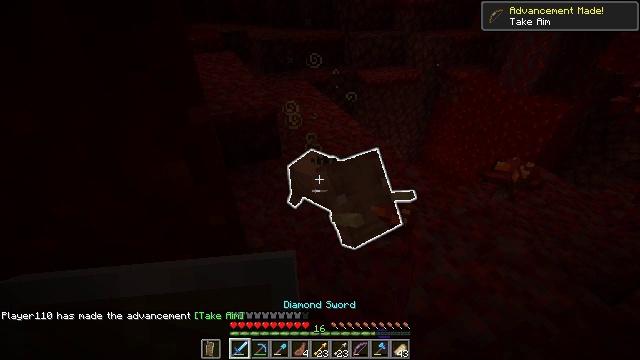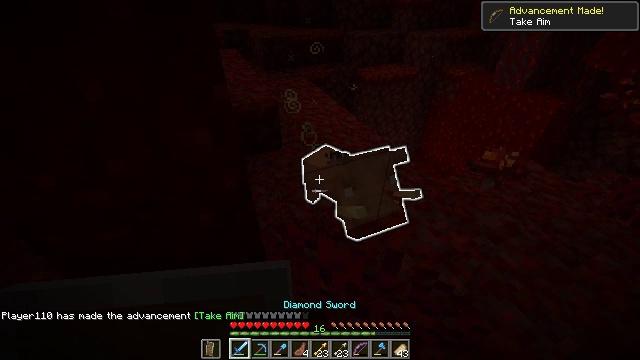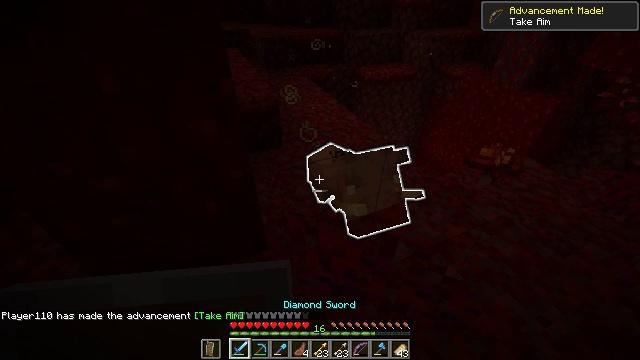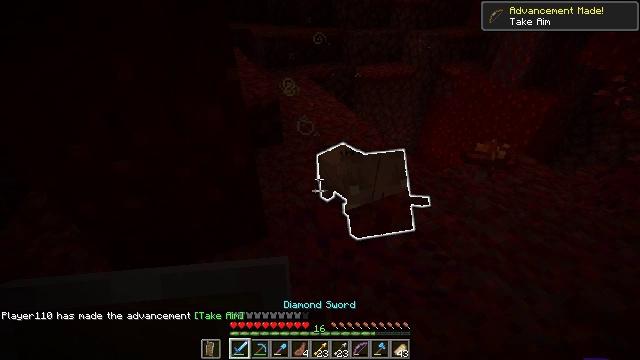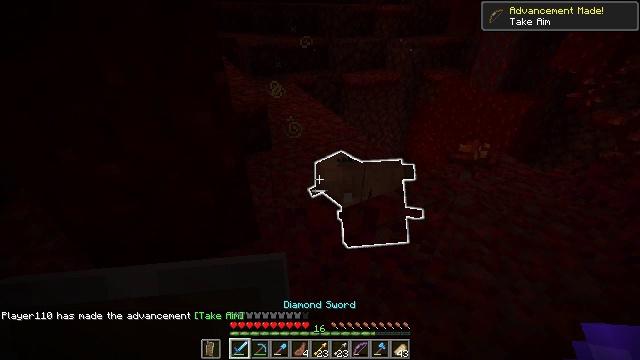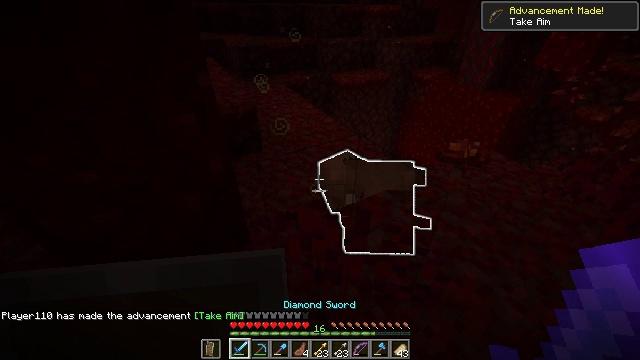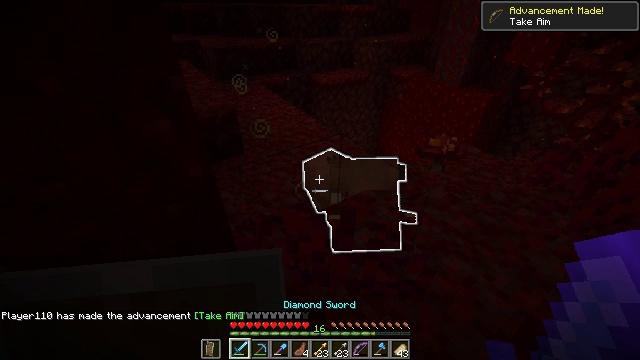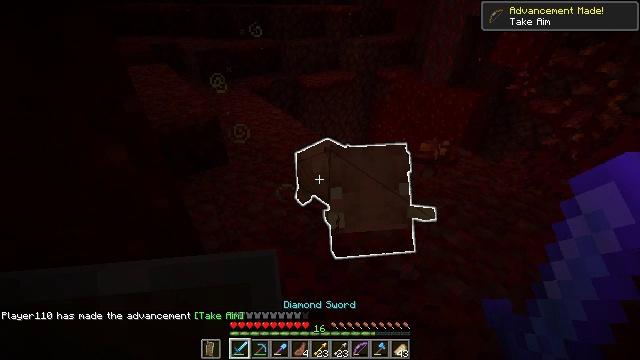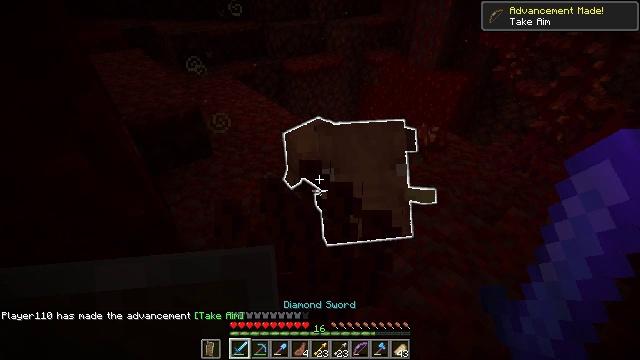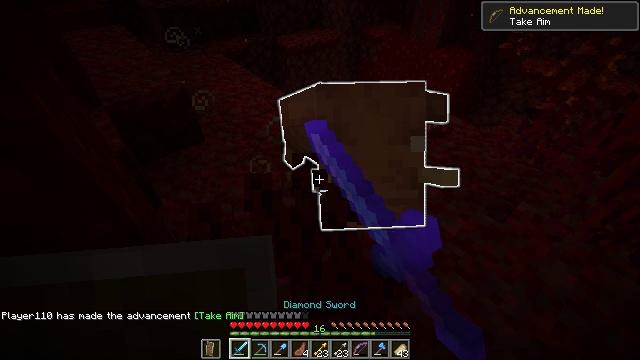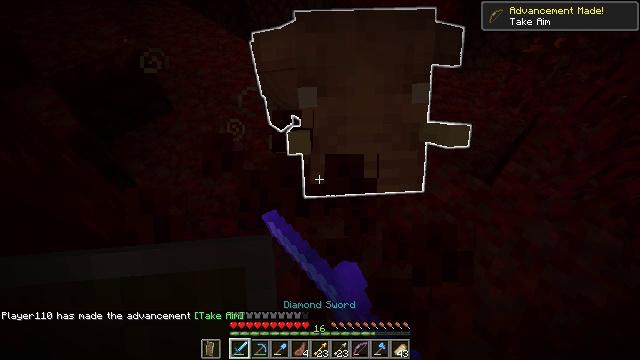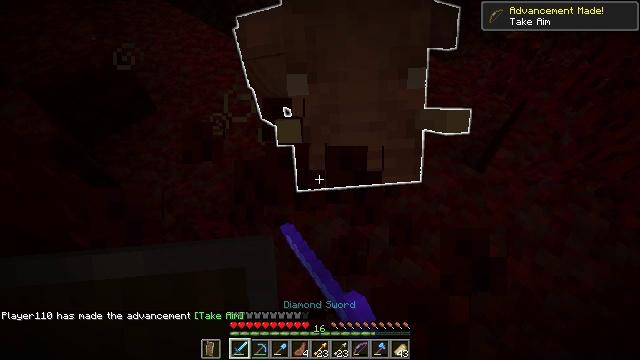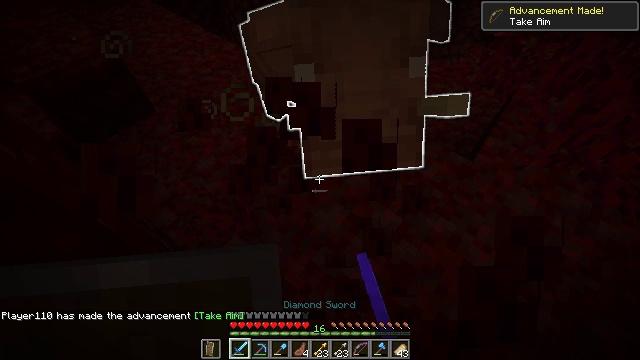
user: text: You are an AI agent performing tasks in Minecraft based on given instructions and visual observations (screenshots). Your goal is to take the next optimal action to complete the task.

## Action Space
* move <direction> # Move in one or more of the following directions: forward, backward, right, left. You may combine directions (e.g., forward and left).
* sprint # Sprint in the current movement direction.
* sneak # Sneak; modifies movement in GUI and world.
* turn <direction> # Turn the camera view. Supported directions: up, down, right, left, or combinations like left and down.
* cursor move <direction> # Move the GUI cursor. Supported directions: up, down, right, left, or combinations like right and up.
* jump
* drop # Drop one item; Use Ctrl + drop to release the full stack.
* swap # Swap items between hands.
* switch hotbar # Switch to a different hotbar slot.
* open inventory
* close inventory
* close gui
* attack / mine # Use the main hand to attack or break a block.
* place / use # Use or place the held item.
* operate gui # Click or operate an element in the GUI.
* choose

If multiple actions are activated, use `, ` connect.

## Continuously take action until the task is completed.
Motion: motion action
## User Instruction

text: Mine crimson roots from the ground.
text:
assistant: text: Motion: move back
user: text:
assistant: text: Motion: no_op
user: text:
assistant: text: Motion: no_op
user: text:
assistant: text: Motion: turn right and up
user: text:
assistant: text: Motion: move forward, turn right
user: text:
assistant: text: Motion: move forward, turn right
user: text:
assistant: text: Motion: move forward, turn right
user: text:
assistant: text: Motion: move forward, turn right and down, attack / mine
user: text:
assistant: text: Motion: move forward, turn down, attack / mine
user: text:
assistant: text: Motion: move forward, turn right and down, attack / mine
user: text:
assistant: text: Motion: move back, turn right and down, attack / mine
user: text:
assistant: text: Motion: move back, turn right
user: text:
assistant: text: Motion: no_op